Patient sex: M
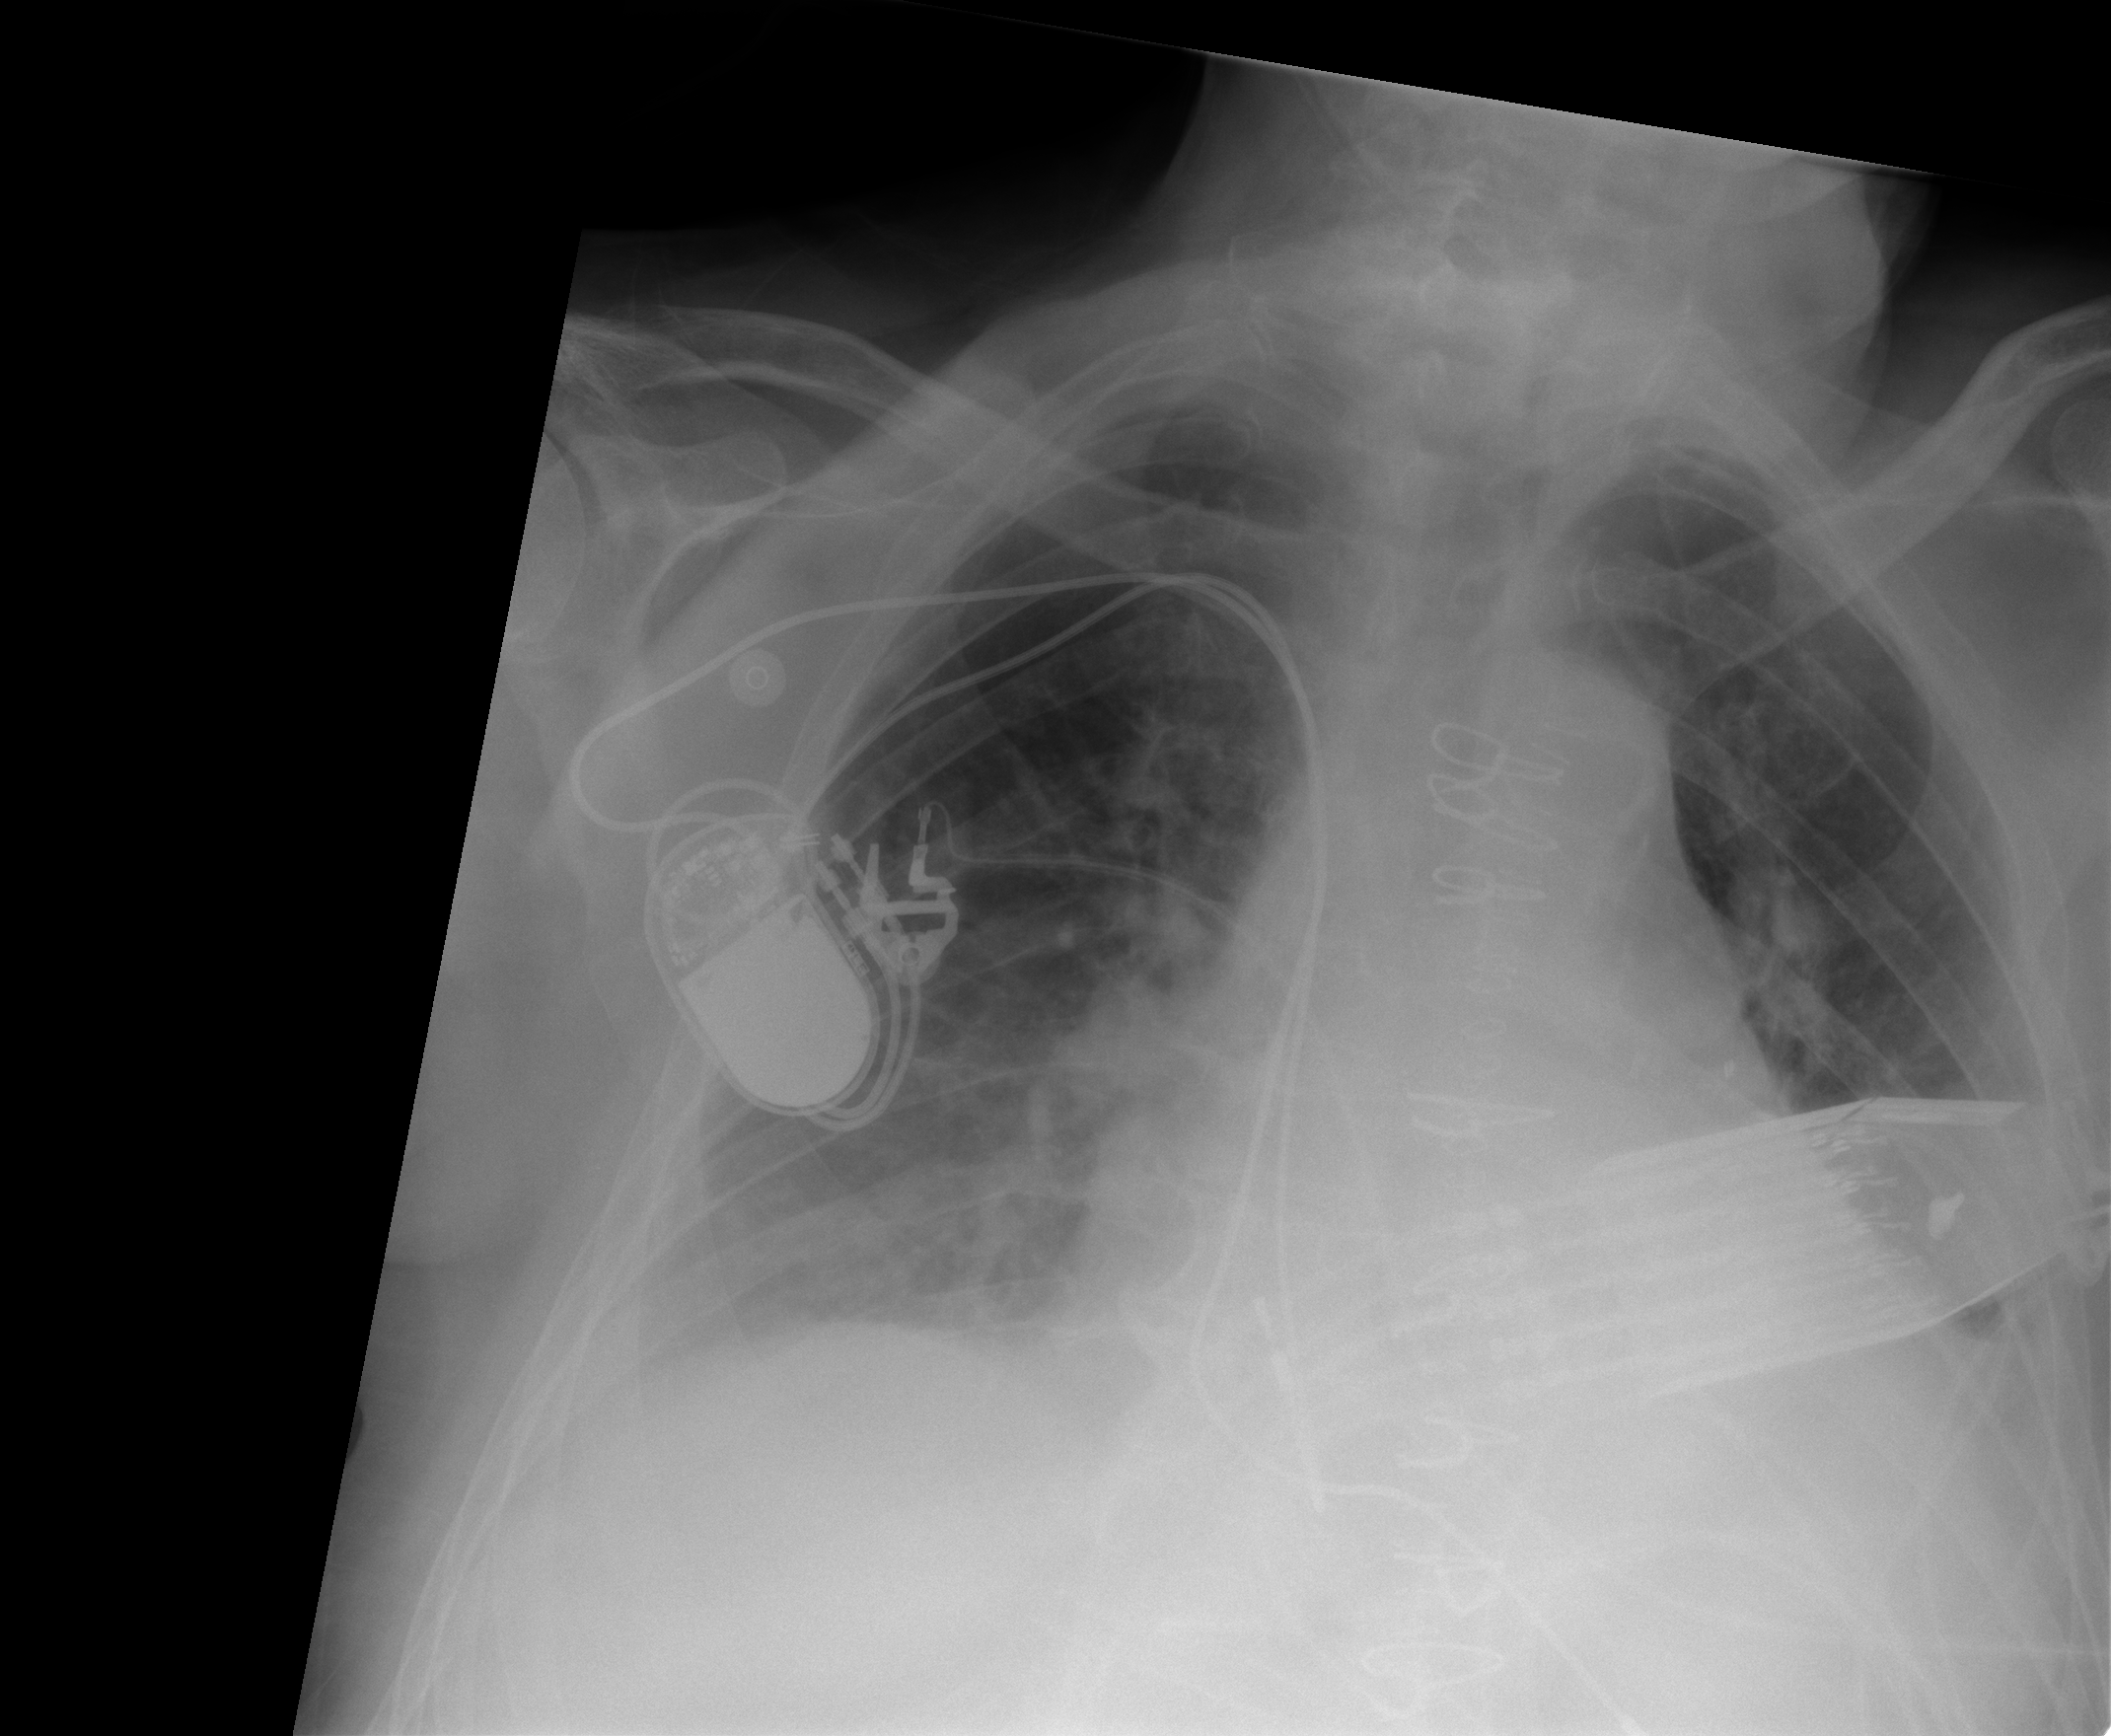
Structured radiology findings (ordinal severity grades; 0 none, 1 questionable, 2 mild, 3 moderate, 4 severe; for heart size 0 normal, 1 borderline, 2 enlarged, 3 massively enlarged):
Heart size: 3
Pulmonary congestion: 2
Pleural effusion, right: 2
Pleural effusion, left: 2
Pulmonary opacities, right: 0
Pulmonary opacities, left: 0
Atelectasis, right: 2
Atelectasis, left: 2